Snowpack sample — Buffalo Mountain, Silverthorne, Colorado, USA (2/22/26, 2:02 PM MST)
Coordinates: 39.622, -106.113
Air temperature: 33 °F
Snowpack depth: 63 cm
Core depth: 20 cm
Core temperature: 24.8 °F
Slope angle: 11°, slope face: 116°
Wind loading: low
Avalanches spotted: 0
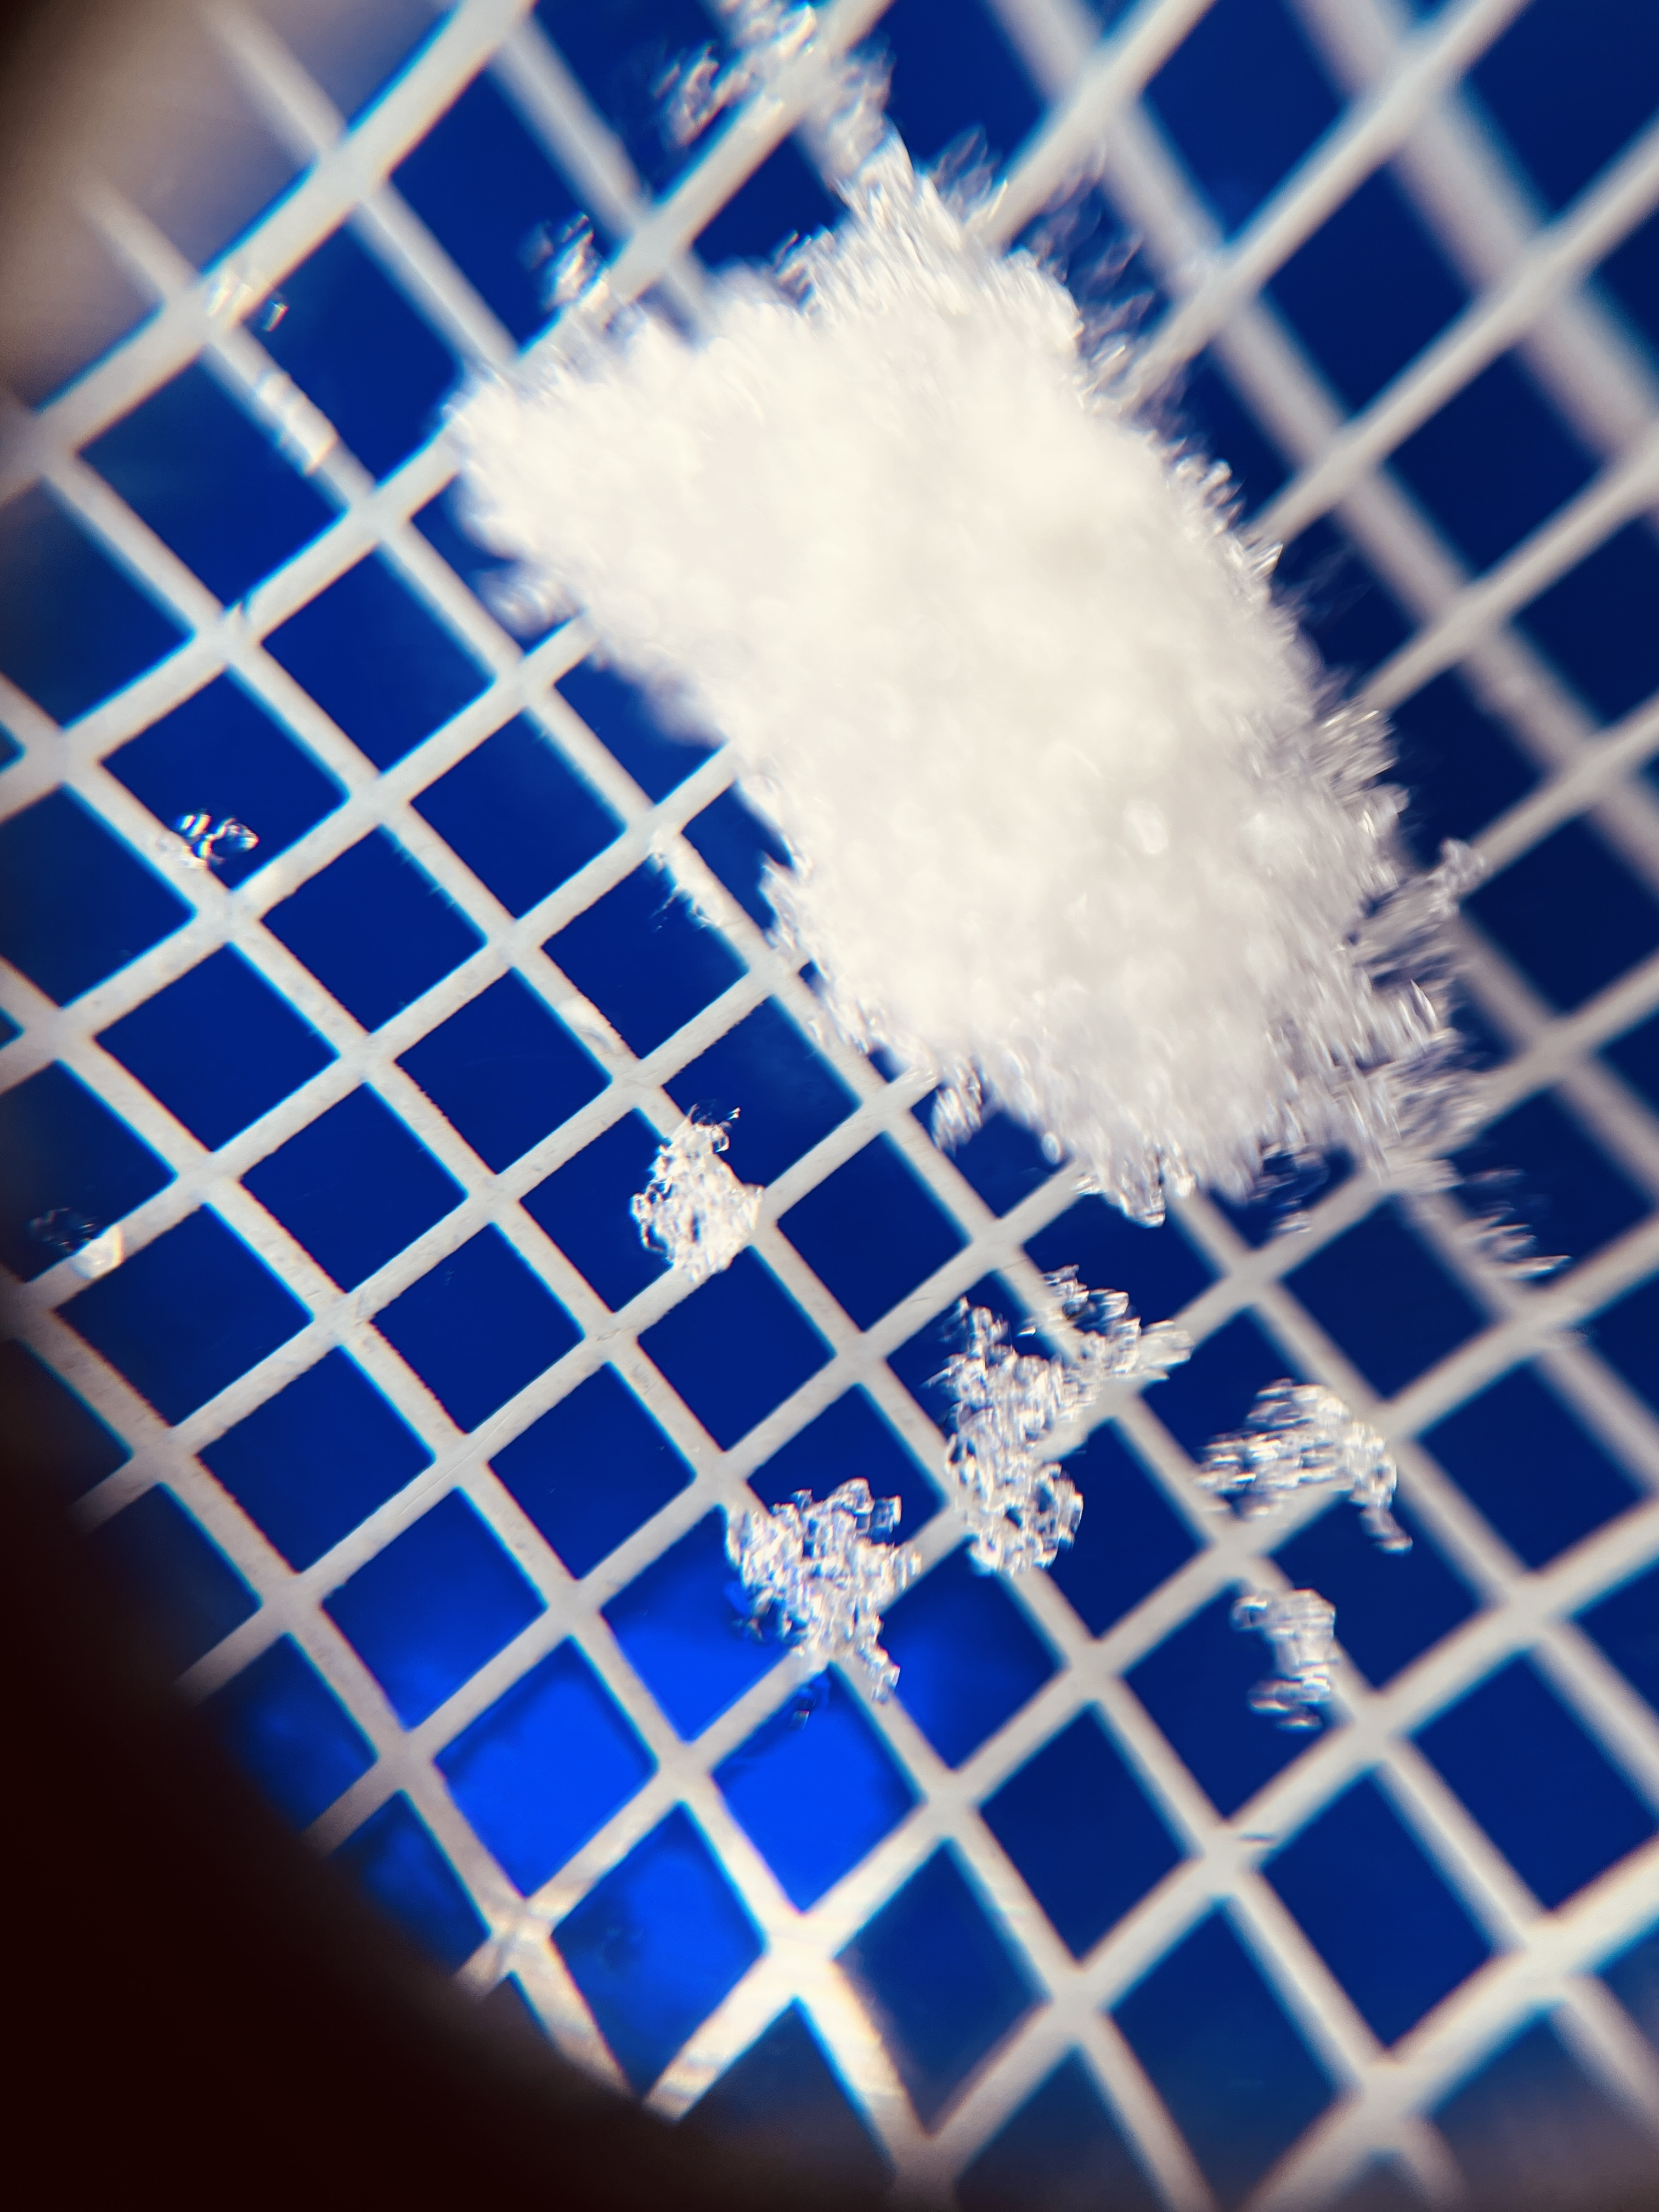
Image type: magnified_profile
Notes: In a firebreak similar to site 1, minimal wind loading with no spotted avalanches (not many faces in view though)